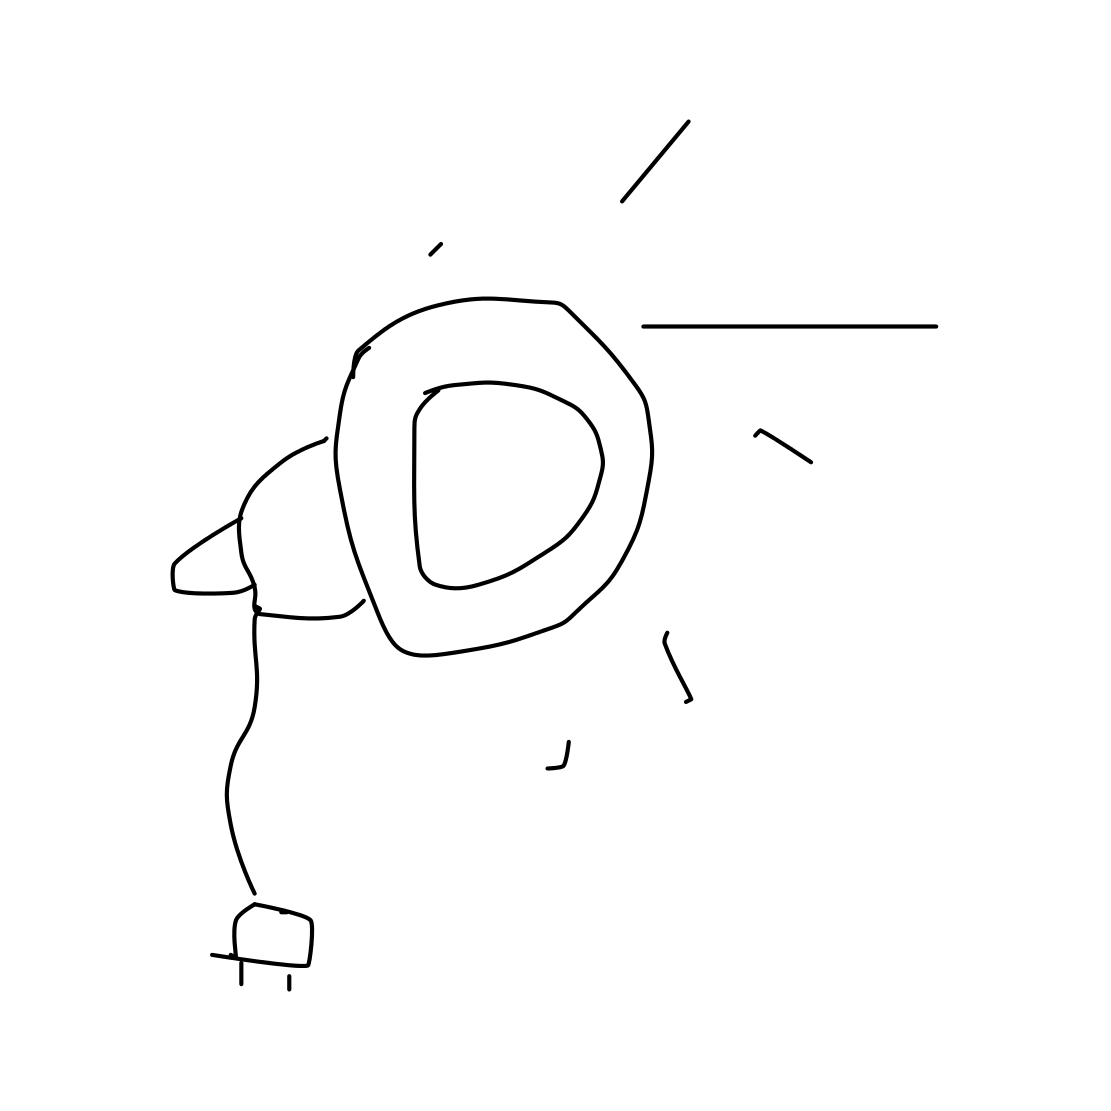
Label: loudspeaker